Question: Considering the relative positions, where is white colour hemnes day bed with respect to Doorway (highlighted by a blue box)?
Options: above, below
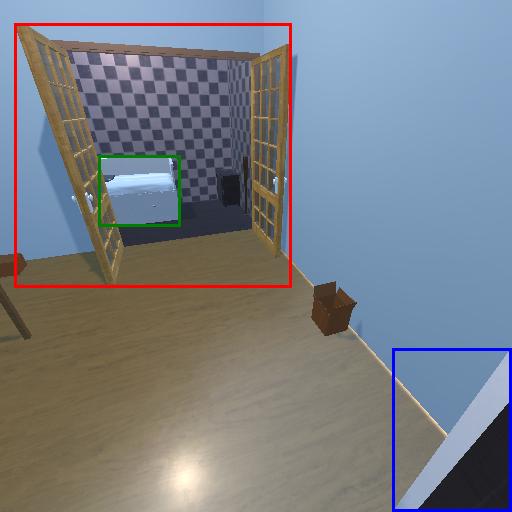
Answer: above